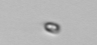
Label: nanoplankton_mix